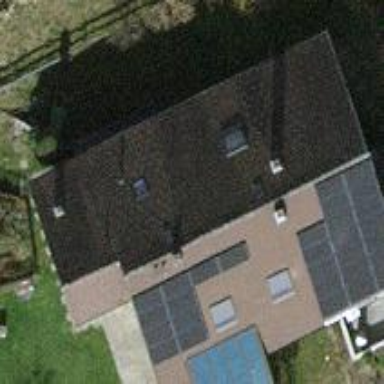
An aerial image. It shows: Simple and straightforward house.